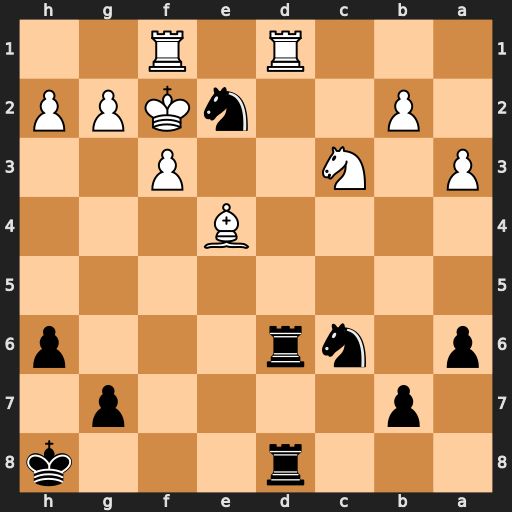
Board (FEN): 3r3k/1p4p1/p1nr3p/8/4B3/P1N2P2/1P2nKPP/3R1R2
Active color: b
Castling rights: -
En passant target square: -
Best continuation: Nxc3 Rxd6 Nxe4+ fxe4 Rxd6